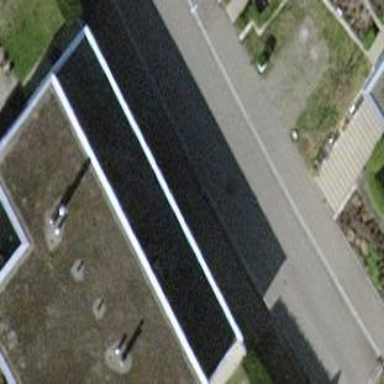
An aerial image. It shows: Building with flat roof.